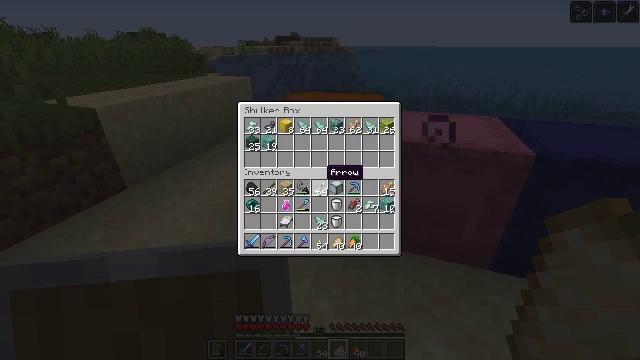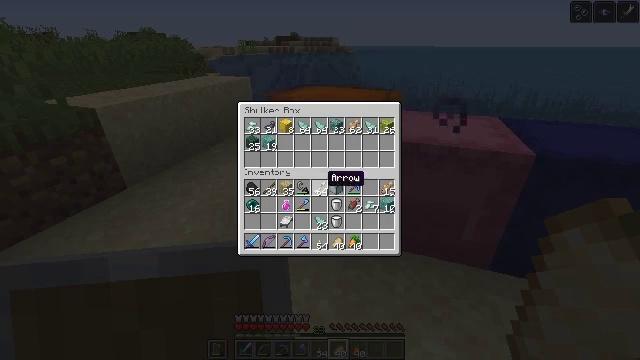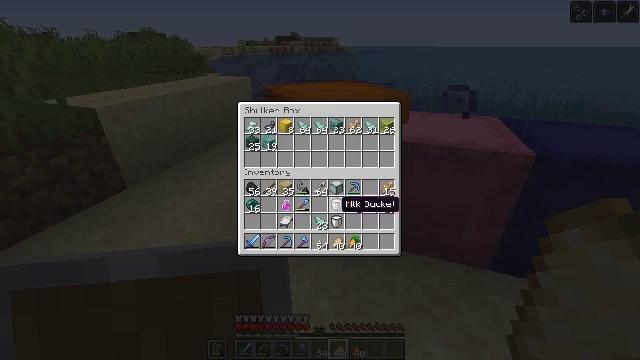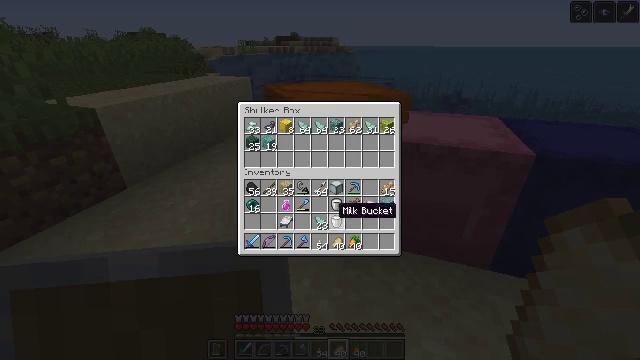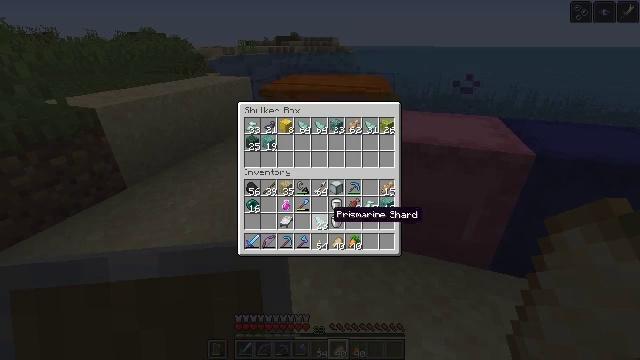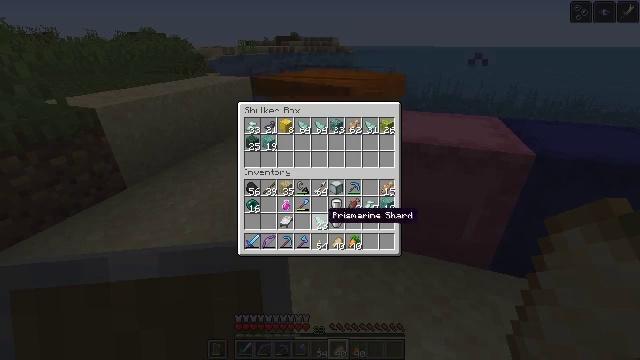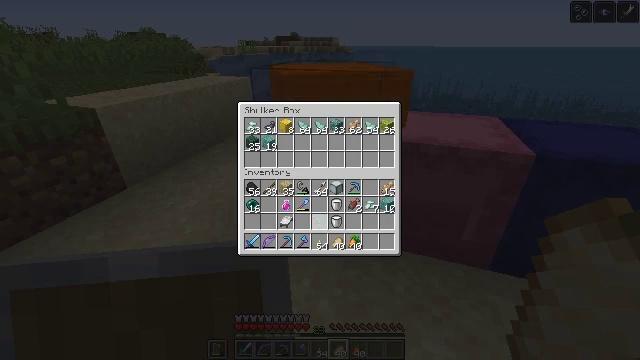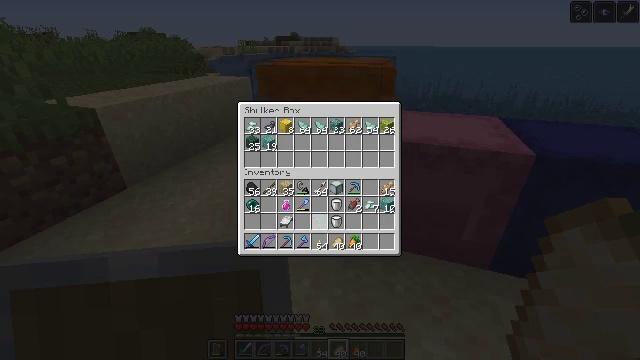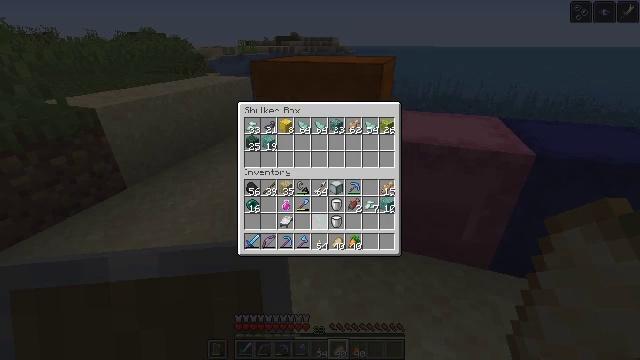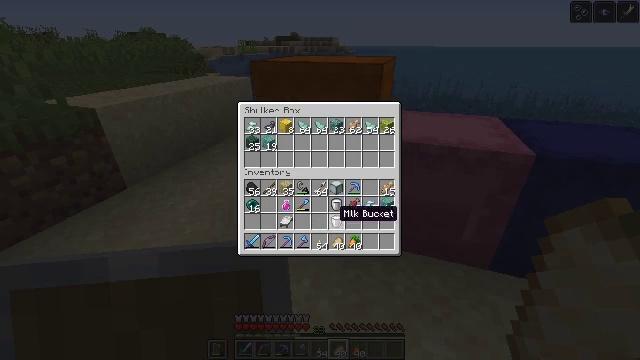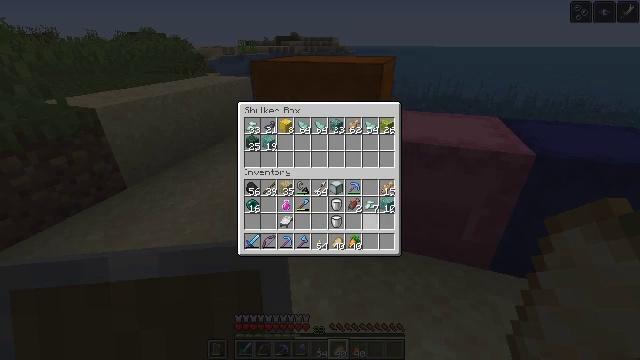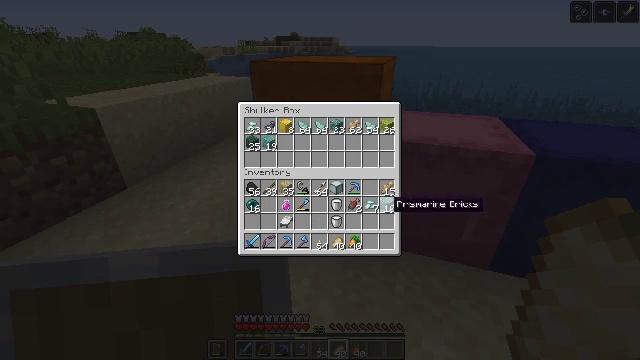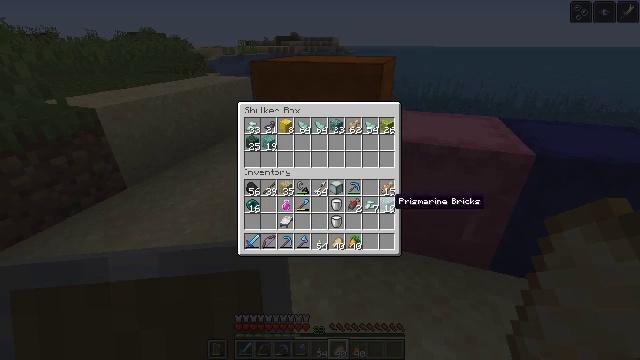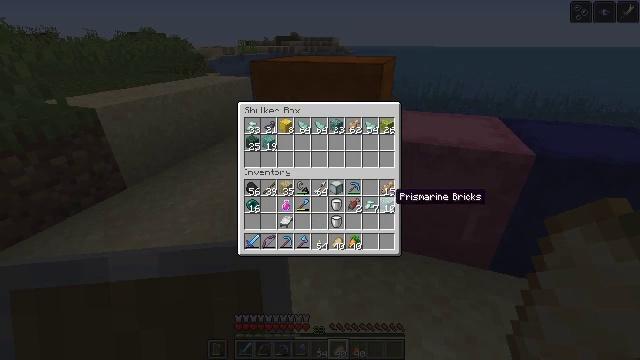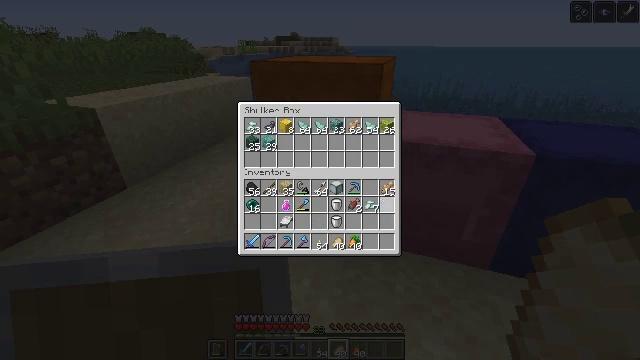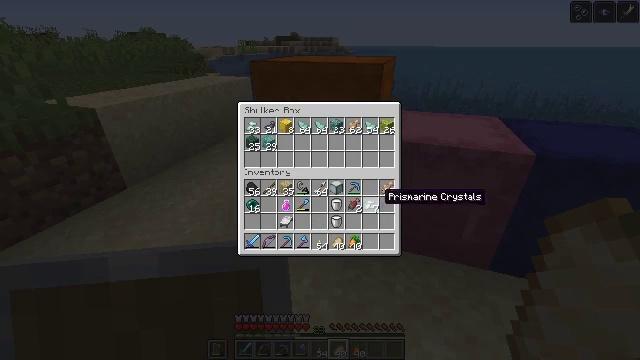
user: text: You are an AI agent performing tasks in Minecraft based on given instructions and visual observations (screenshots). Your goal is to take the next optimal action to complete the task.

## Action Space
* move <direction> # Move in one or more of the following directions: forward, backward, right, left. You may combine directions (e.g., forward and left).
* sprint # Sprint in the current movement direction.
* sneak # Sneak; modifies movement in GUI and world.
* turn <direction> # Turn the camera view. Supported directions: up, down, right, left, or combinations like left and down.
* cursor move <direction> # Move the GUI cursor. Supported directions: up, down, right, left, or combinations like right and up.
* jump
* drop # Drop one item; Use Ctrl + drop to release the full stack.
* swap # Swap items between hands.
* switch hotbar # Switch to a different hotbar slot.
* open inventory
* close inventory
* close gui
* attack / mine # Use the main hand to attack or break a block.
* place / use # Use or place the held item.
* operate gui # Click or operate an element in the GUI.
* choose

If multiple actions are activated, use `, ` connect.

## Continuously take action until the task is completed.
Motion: motion action
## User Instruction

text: Salvage the orange shulker box.
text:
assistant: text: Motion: sneak
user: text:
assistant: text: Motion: sneak, cursor move right and down
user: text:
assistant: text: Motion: sneak, cursor move down
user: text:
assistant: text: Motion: sneak
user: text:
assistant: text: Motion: sneak
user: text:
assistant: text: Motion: sneak, operate gui
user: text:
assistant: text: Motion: sneak, operate gui
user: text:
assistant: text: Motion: sneak
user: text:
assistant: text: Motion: sneak, cursor move right
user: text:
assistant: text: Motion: sneak, cursor move right
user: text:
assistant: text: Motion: sneak, cursor move right and up
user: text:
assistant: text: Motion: sneak
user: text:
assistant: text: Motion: sneak
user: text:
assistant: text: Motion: sneak, operate gui
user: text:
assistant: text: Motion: sneak, cursor move left, operate gui
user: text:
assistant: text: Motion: sneak
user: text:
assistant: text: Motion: sneak
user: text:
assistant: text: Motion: sneak, operate gui
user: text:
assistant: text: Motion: sneak
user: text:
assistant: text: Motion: sneak
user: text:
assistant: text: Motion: sneak, cursor move left
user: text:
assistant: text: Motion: sneak
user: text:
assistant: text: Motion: sneak, operate gui
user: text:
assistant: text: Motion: sneak
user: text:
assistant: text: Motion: sneak
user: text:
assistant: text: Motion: sneak
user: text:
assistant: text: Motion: sneak
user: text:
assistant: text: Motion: no_op
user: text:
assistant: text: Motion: cursor move right
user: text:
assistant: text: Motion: no_op